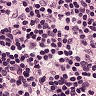
Metastatic tissue present: no